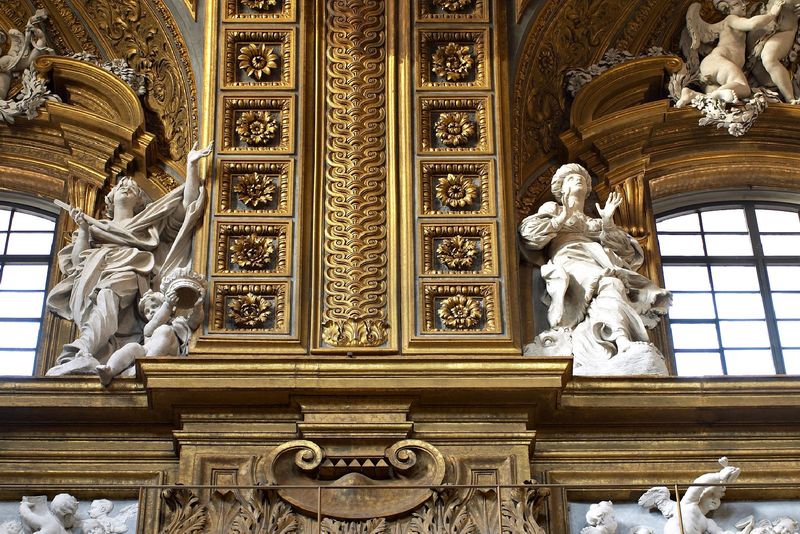
Titel: Stuckausstattung in Il Gesù in Rom
Künstler: Giovanni Battista Gaulli
Standort: Rom, Il Gesù (EU - I - Latium)
Schlagwörter: blätter, flügel, weiß, fenster, licht, pfeiler, blüten, ornament, wand, architektur, hände, innenraum, kirche, gold, engel, figuren, ornamente, stuck, girlanden, sims, skulpturen, schnecke, schnecken, putten, turban, rosetten, engel s